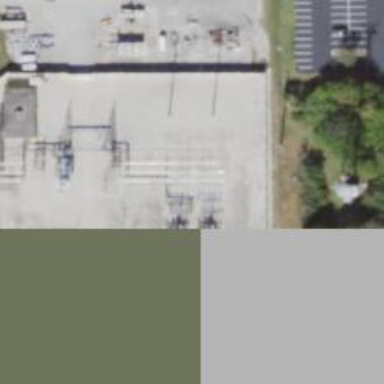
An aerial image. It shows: Switch for power supply.